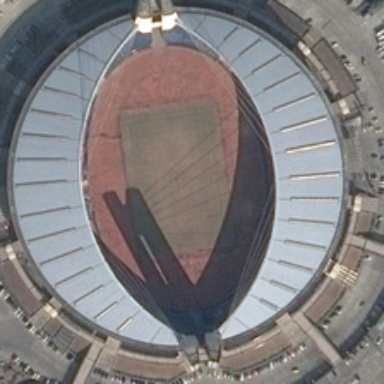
Many cars and a circle road are around a circle stadium .